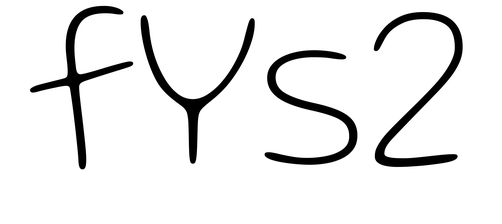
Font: Gluten_Thin